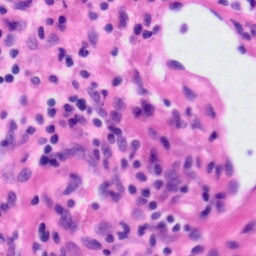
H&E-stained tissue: Tonsil